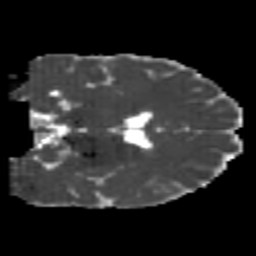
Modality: MD
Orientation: coronal
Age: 21
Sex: male
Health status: healthy
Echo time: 0.074 s